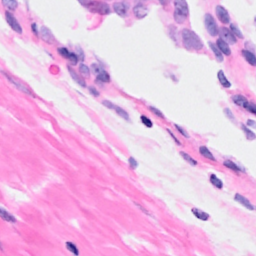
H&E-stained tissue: Breast